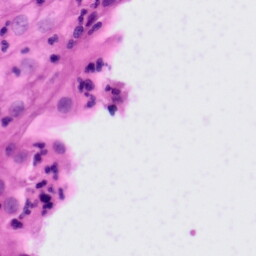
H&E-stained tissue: Tonsil